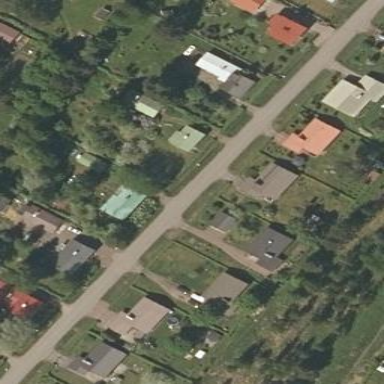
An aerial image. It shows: Residential area.